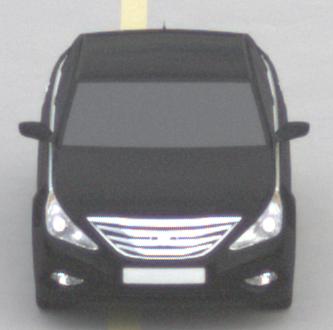
Make: Hyundai
Model: Sonata
Detailed model: Gen. 6 YF
Model produced from: 2009
Model produced until: 2016
Doors: 4
Color: black
Road condition: dry road
Daytime: midday
Contrast: low contrast